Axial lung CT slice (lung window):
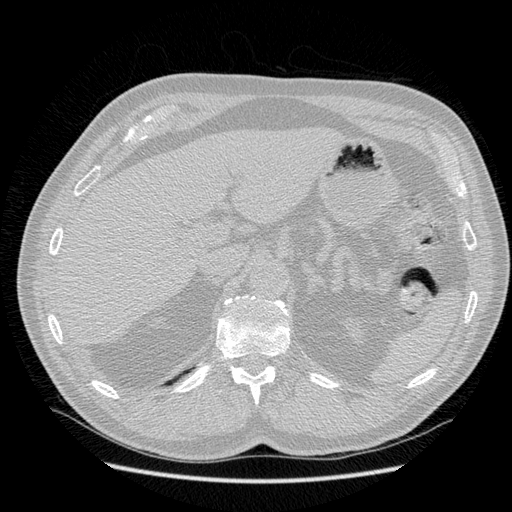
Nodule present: no